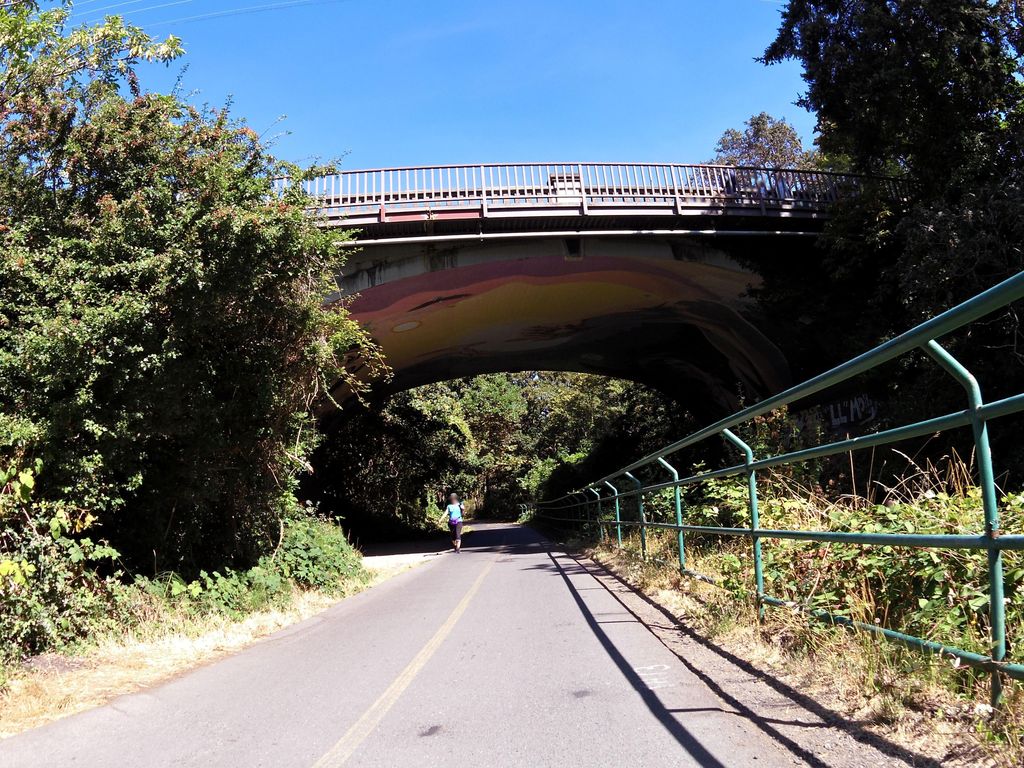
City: victoria